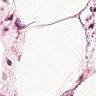
Metastatic tissue present: no